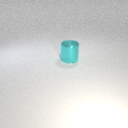
large cyan metal cylinder